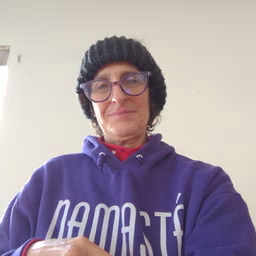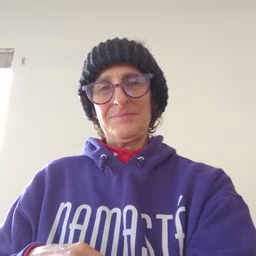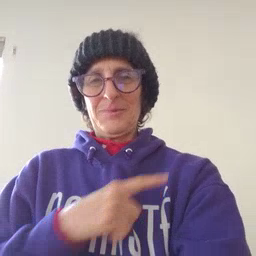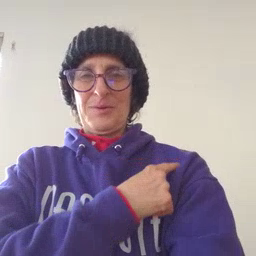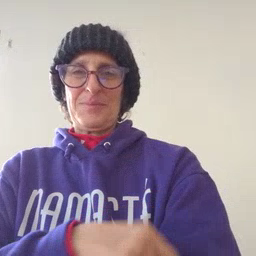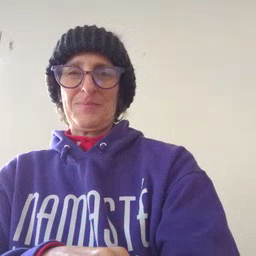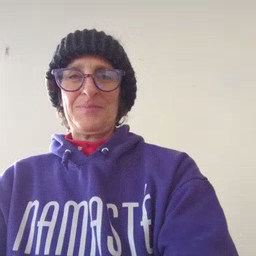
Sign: arm